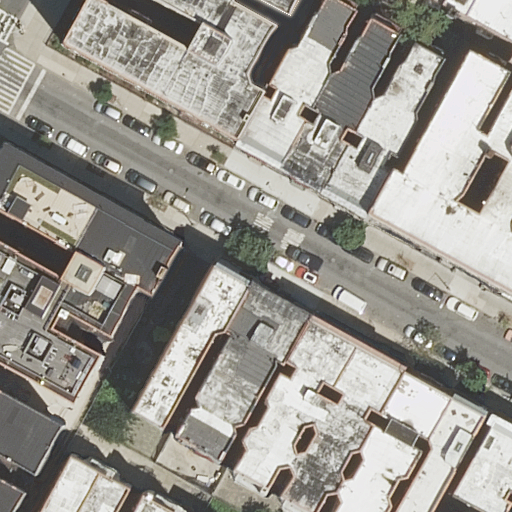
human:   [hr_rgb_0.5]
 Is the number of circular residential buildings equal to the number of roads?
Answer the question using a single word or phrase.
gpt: no

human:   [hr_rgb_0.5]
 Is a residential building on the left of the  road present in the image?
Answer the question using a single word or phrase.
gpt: yes

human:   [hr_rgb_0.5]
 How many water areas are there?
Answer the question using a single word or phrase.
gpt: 0

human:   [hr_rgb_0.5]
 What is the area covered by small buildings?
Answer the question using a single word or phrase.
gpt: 123m2

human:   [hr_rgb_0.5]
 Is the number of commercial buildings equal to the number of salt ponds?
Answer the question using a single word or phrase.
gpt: yes

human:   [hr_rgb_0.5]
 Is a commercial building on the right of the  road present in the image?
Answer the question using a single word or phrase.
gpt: no

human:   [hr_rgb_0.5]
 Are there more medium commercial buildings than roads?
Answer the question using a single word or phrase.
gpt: no

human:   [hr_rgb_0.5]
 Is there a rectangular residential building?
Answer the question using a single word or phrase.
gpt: yes

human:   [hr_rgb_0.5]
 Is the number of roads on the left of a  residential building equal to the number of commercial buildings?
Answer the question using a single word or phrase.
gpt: yes

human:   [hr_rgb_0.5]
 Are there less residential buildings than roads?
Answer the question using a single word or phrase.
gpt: no

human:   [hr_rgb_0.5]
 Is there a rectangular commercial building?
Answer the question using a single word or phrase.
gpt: no

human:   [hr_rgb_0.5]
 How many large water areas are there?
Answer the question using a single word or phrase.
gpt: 0

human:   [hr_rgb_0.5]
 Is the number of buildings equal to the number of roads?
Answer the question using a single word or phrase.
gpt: no

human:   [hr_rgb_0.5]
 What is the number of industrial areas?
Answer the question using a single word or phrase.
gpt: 0

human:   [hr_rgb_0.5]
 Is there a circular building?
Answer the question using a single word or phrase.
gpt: no

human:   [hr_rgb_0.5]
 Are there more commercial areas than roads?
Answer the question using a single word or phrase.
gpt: no

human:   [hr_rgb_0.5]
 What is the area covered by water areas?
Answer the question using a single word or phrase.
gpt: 0m2

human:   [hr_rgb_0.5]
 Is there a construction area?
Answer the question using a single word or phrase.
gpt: no

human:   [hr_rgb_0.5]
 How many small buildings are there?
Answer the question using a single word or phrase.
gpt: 6

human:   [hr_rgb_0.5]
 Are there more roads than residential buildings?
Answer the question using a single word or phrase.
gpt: no

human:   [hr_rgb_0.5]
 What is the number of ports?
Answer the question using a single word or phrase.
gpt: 0

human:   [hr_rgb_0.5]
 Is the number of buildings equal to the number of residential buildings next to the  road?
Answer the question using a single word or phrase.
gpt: yes

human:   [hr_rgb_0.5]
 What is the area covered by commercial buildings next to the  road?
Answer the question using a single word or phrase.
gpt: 0m2

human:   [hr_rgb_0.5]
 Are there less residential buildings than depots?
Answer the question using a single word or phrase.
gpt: no

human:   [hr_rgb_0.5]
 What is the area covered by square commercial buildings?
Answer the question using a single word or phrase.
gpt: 0m2

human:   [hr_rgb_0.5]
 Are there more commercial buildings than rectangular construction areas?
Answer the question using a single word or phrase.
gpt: no

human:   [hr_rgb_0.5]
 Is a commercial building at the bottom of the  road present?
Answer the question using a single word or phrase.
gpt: no

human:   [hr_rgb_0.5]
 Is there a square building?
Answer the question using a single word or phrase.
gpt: no

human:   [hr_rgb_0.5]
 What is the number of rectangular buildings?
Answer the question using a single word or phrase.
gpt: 7

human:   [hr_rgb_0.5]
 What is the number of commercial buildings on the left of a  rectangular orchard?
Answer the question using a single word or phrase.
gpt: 0

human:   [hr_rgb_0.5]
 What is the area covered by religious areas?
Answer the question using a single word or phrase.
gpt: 0m2

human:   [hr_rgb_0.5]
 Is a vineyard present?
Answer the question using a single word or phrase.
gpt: no

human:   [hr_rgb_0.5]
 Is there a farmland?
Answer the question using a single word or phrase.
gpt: no

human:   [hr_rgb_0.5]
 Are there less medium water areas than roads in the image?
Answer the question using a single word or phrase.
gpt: yes

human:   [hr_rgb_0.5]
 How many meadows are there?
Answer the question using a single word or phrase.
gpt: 0

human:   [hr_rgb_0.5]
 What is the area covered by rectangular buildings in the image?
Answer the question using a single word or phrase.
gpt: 490m2